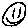
Label: smiley face